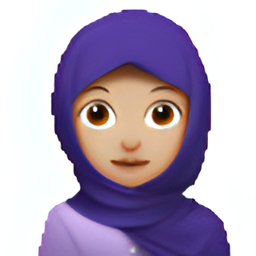
Name: person with headscarf
Emoji: 🧕🏼
Group: People & Body
Sub-group: person-role